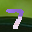
Label: 7